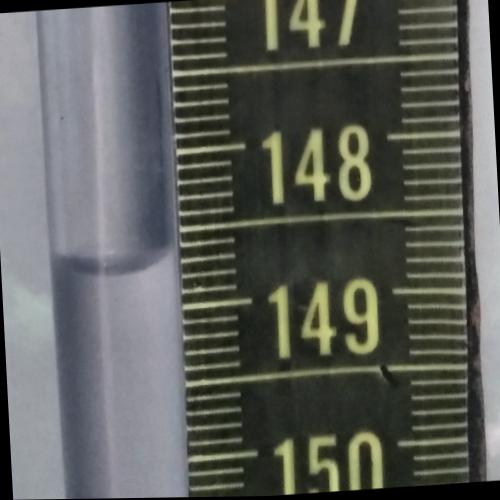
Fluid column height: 148.7 cm